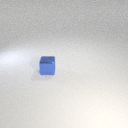
small blue metal cube